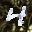
Label: 4